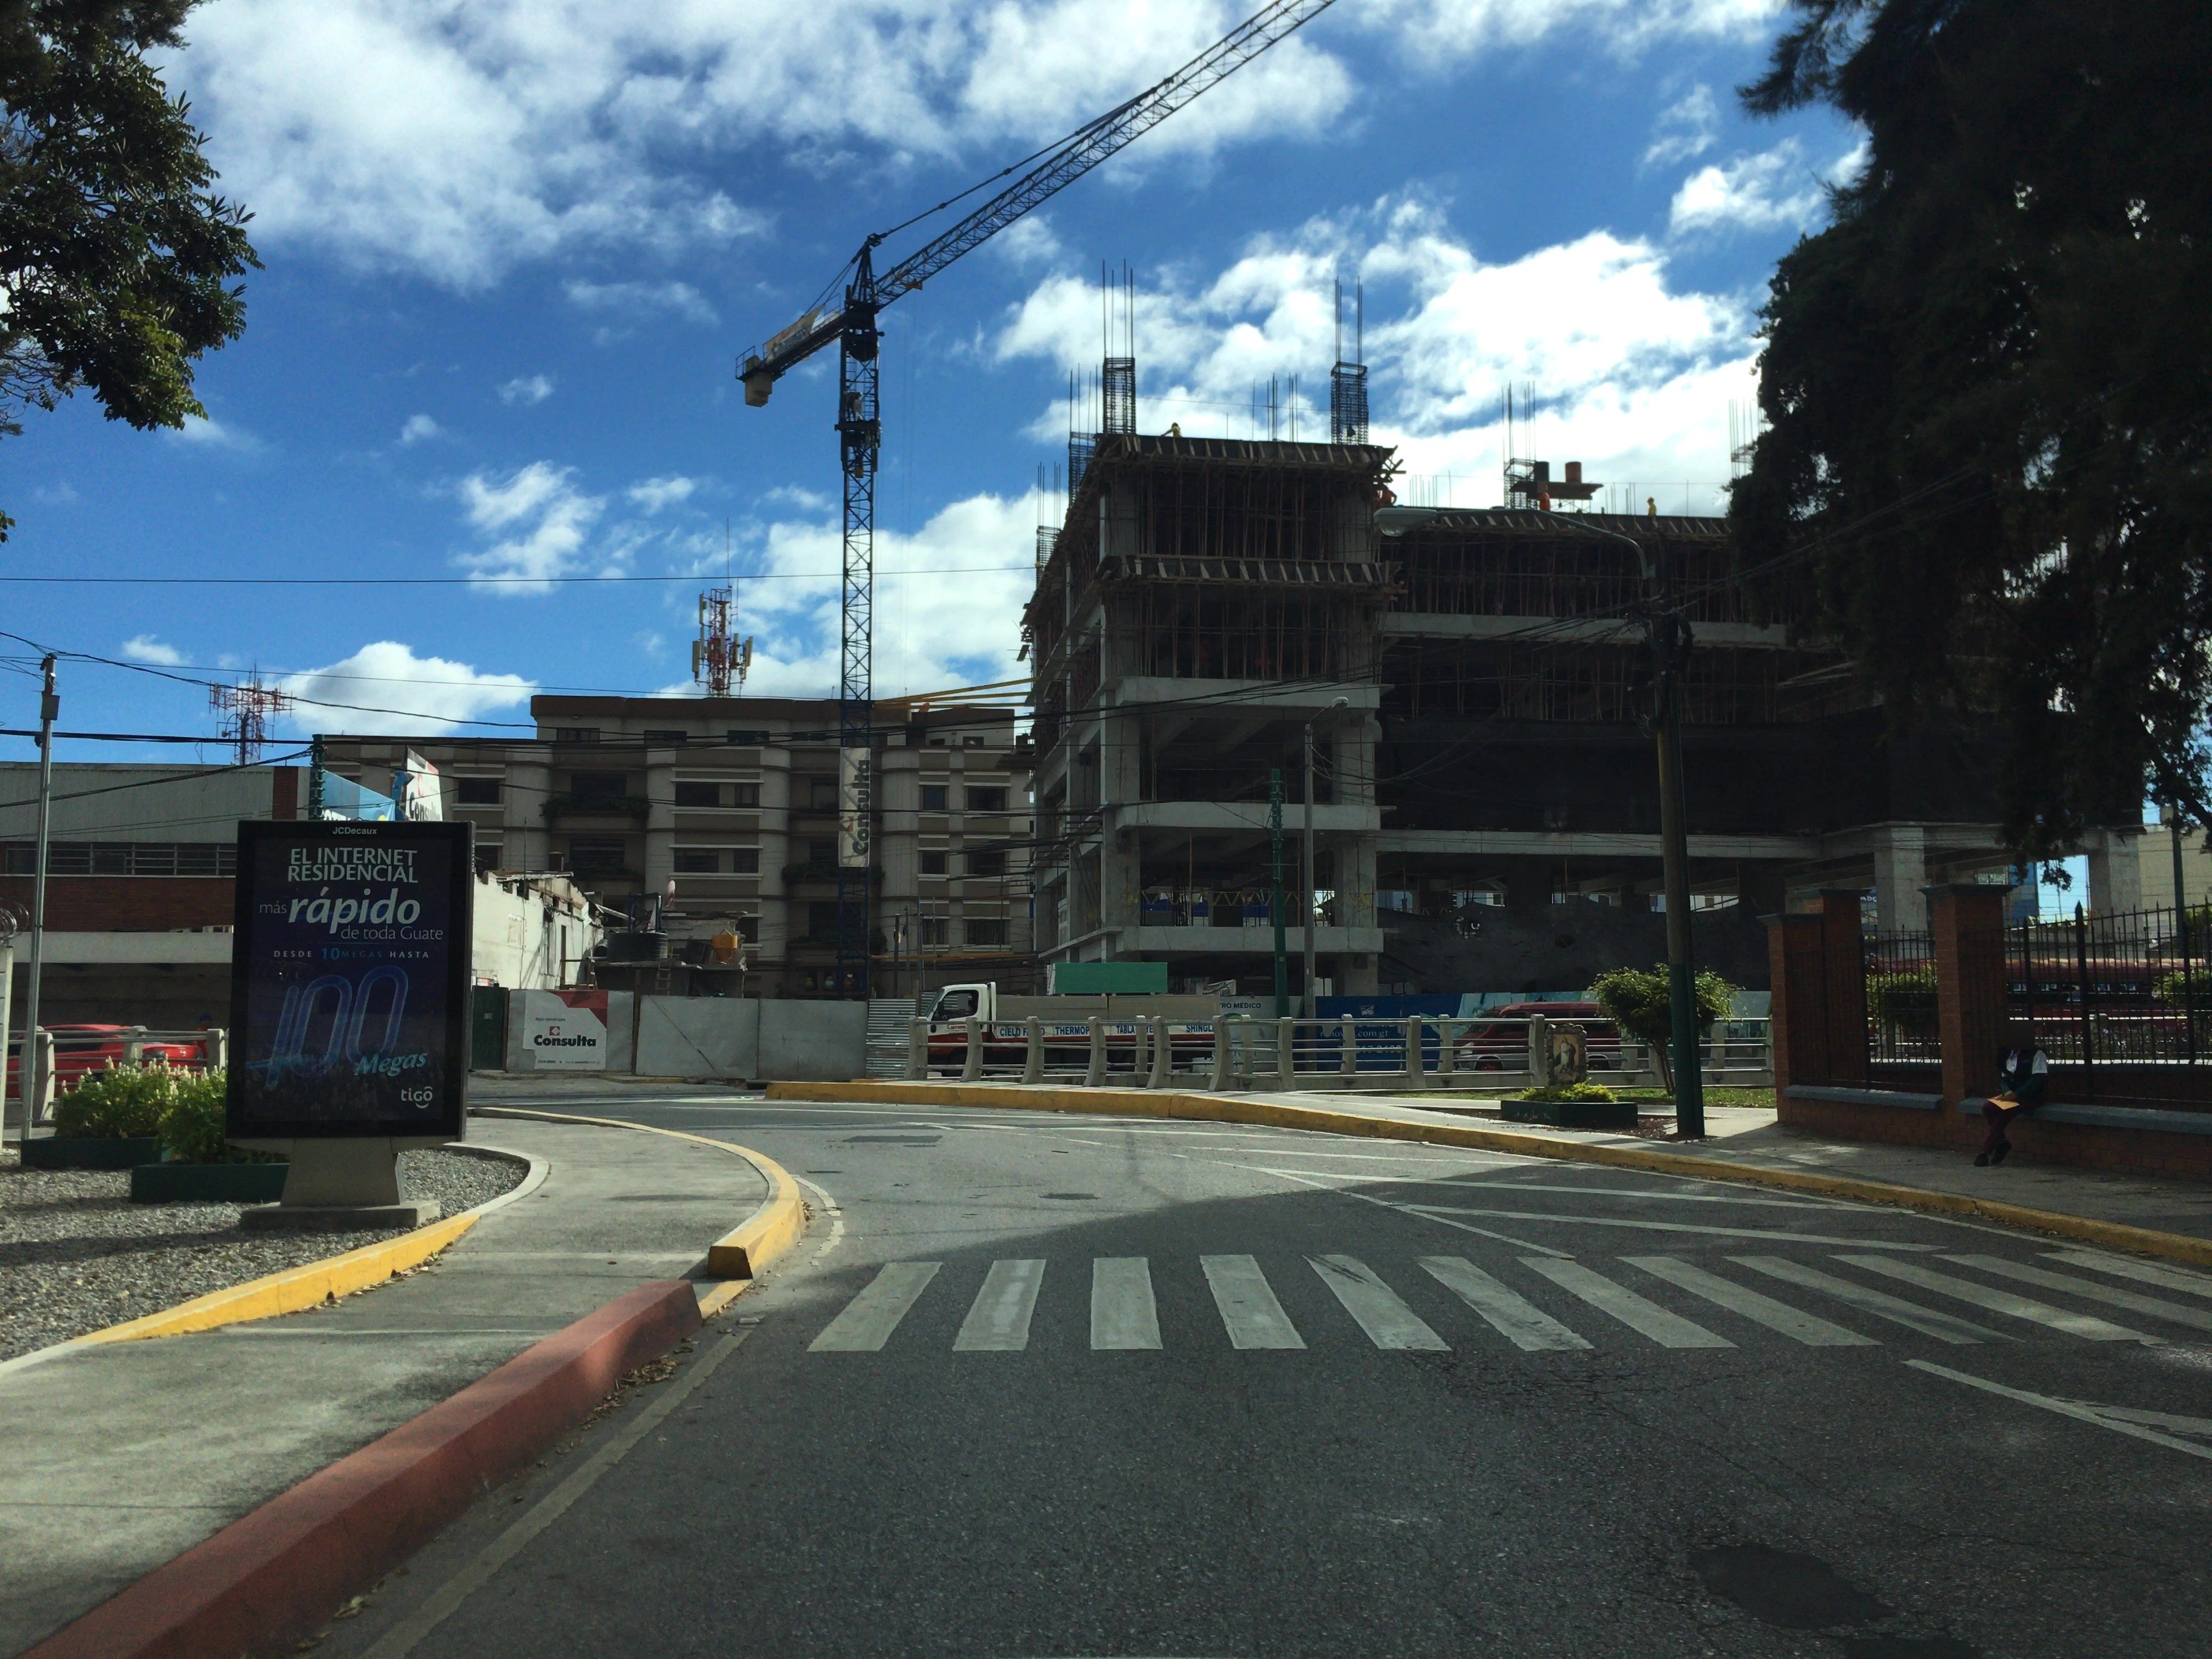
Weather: cloudy
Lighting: day
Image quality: good
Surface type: driving surface
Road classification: secondary_link, tertiary
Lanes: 1
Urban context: urban centre
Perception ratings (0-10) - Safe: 2.94, Lively: 4.5, Beautiful: 1.9, Boring: 2.16, Depressing: 6.92, Wealthy: 3.92